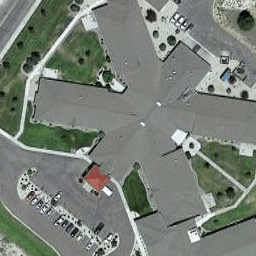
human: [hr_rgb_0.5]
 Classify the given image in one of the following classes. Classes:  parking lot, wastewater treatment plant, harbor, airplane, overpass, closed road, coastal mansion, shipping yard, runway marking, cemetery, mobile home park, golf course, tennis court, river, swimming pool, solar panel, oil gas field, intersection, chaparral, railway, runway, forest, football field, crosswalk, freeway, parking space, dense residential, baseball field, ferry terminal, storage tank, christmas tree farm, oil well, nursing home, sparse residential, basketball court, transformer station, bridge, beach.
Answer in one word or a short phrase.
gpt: nursing home